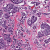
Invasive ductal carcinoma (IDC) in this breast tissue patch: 0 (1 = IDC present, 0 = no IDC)